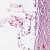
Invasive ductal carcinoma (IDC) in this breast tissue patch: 0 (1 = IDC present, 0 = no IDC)